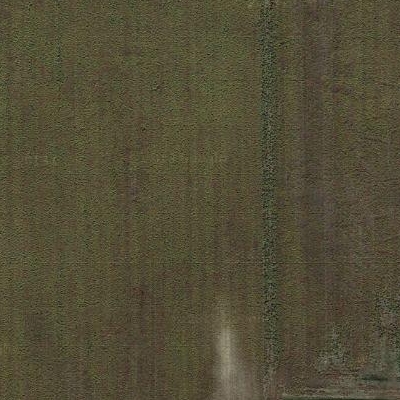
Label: bField